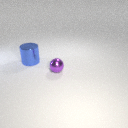
large blue metal cylinder to the left of small purple metal sphere